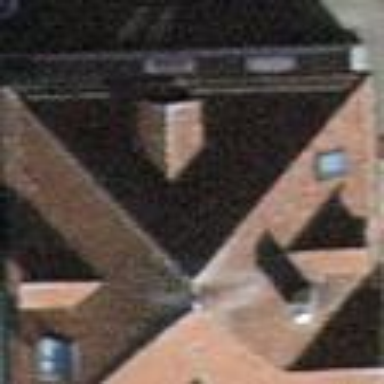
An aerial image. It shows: Hipped roof on residential building.